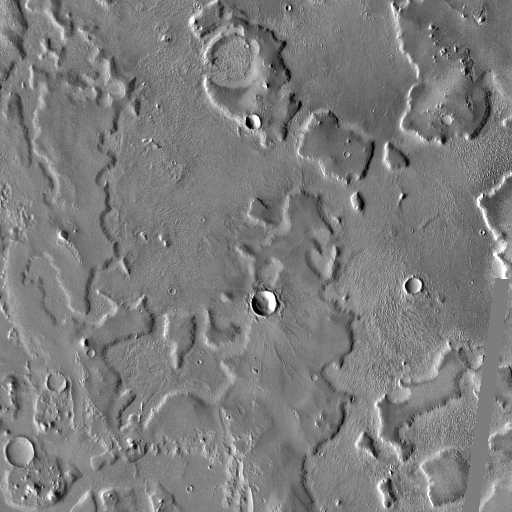
Crater classes present: Background, Other, Layered, Buried, Secondary